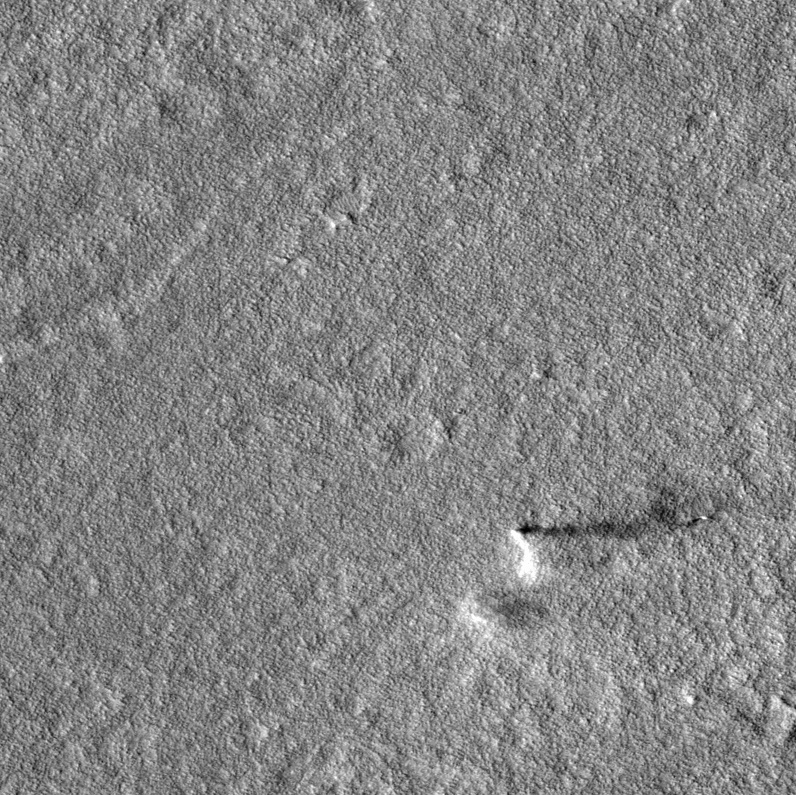
Label: dustdevil, dustdevil